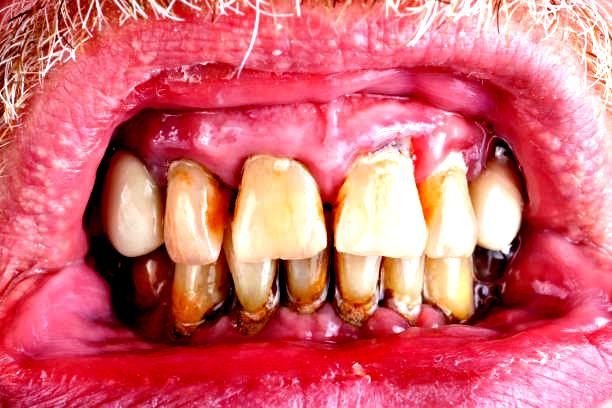
Condition: Gingivitis